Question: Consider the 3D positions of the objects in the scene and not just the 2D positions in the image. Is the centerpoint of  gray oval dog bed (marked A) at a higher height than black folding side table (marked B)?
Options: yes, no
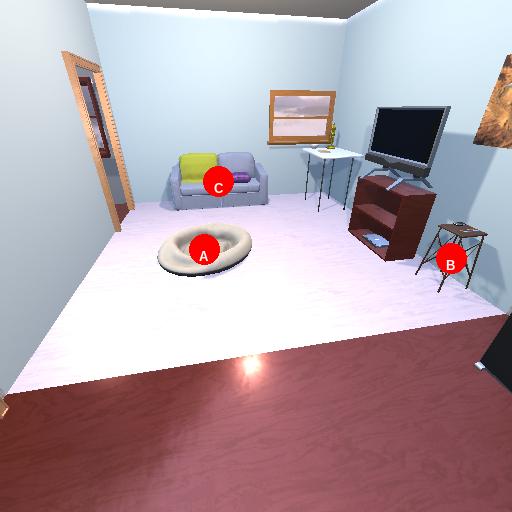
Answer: yes